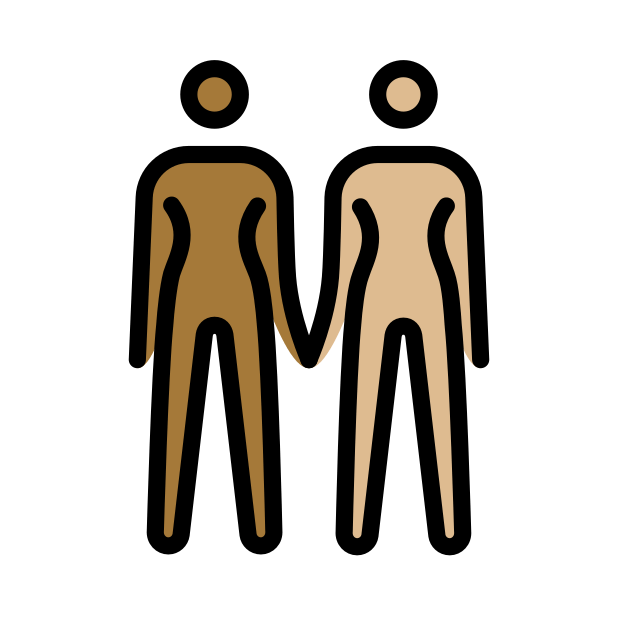
women holding hands: medium-dark skin tone, medium-light skin tone